Field crop: maize
Growth stage: 2
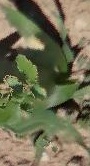
Species: maize